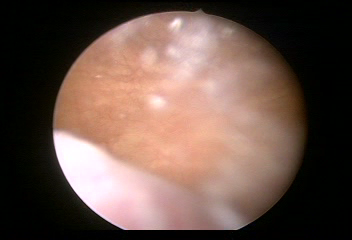
Modality: WLC
Class: Normal mucosa
Bladder cancer association: No